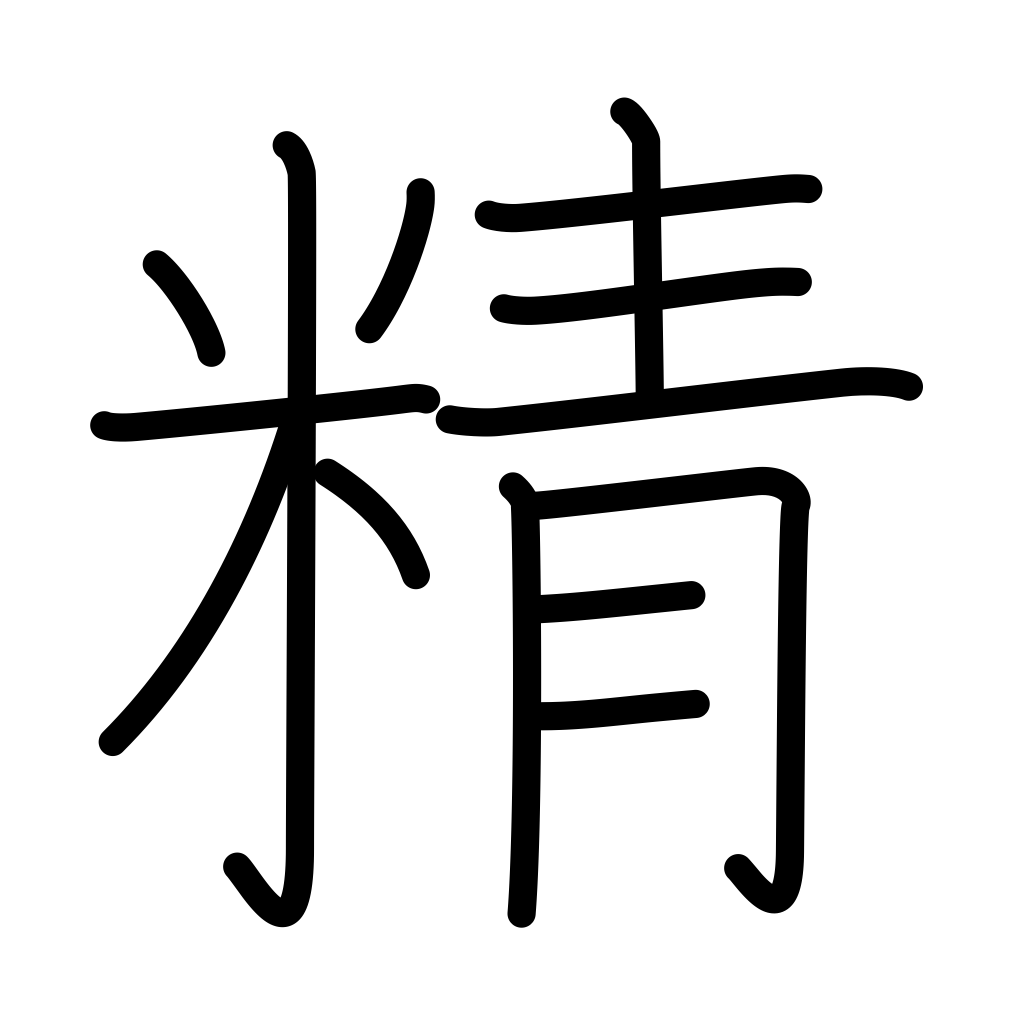
Meaning: refined, ghost, fairy, energy, vitality, semen, excellence, purity, skill